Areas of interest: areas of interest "Library"
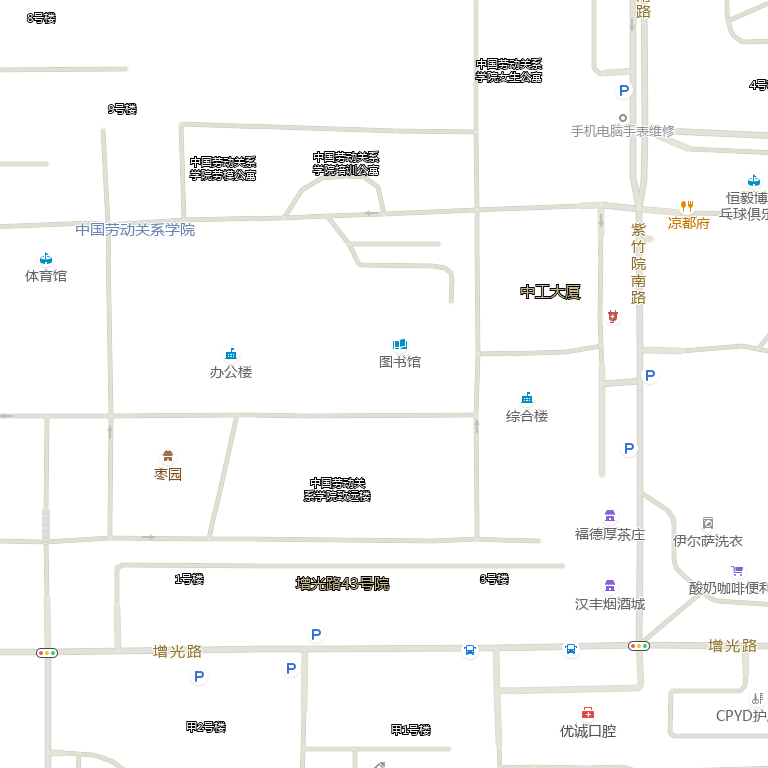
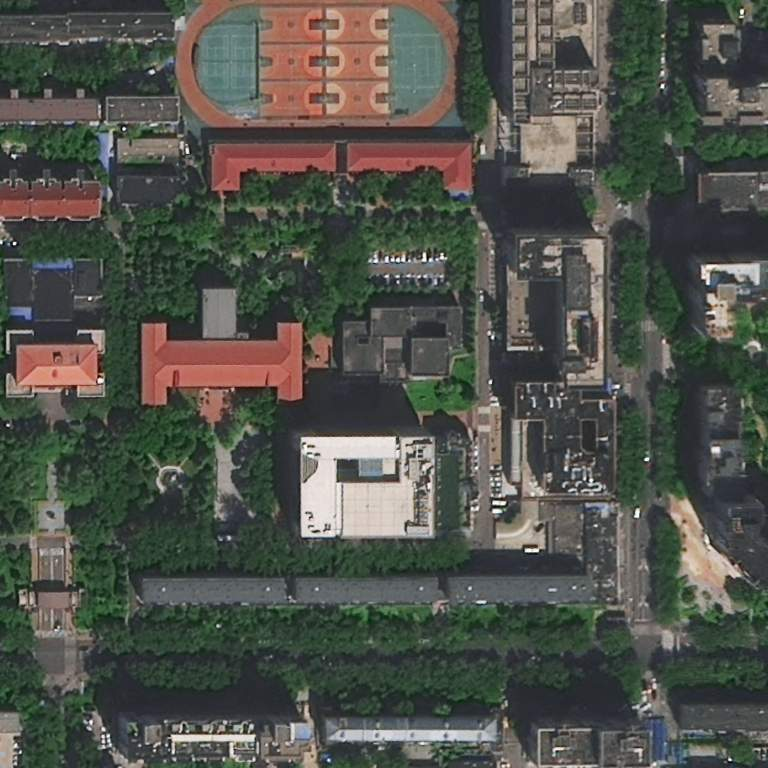